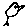
Label: bird